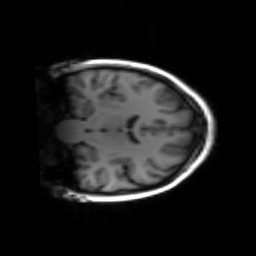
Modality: inplaneT1
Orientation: coronal
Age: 27
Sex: female
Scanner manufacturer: siemens
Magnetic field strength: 3 T
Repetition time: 1.2 s
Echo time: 0.00251 s